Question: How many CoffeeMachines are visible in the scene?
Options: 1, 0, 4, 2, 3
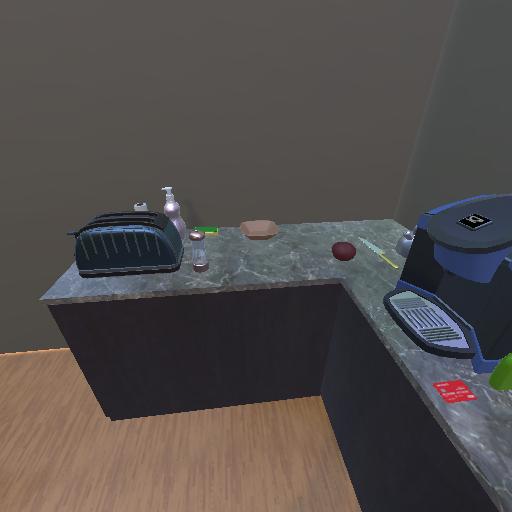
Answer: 1